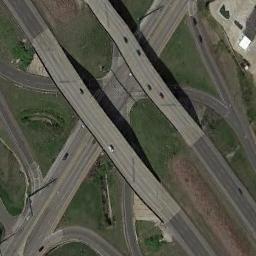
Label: overpass